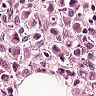
Metastatic tissue present: yes